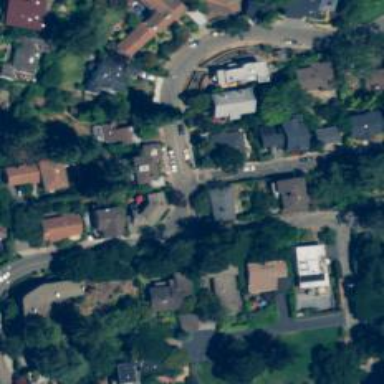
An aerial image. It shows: Residential road with asphalt surface and sidewalk on the left side.